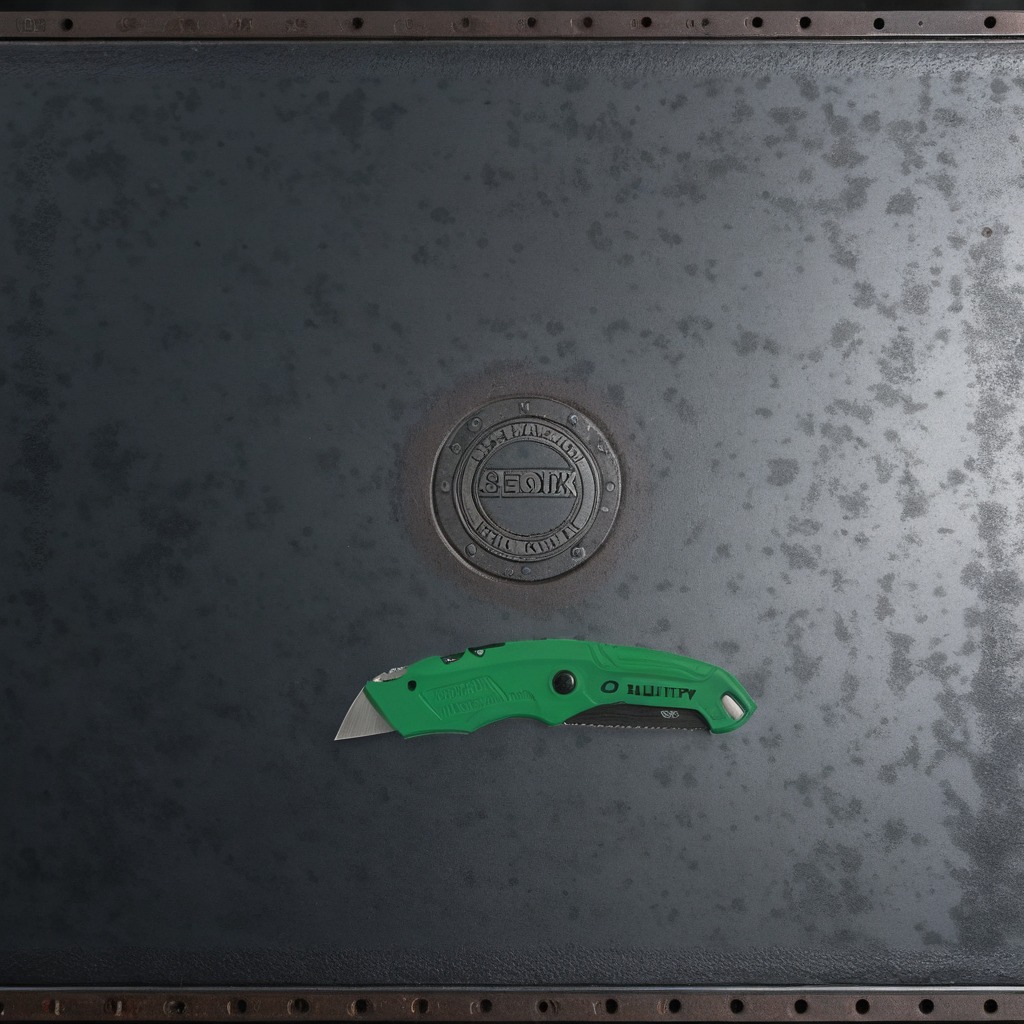
A utility knife is lying on the cold steel table in a mining workshop.